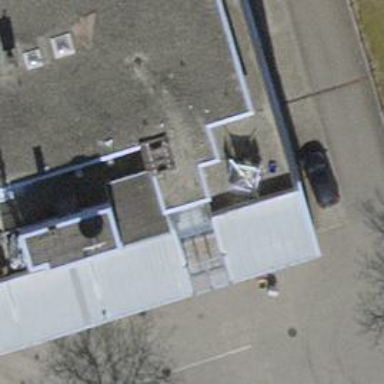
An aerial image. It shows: Seafood shop.